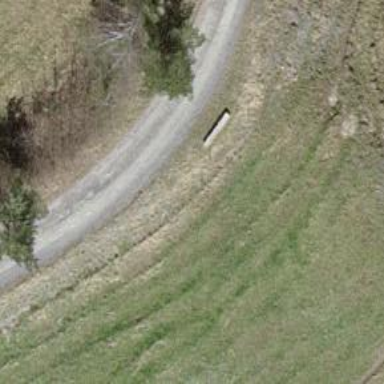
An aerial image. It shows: Bench.